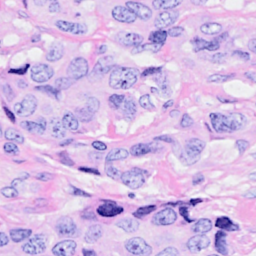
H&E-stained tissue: Breast